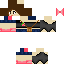
A female human skin with medium skin, wearing brown long hair dressed in a blue hoodie and black pants, featuring a closed mouth.